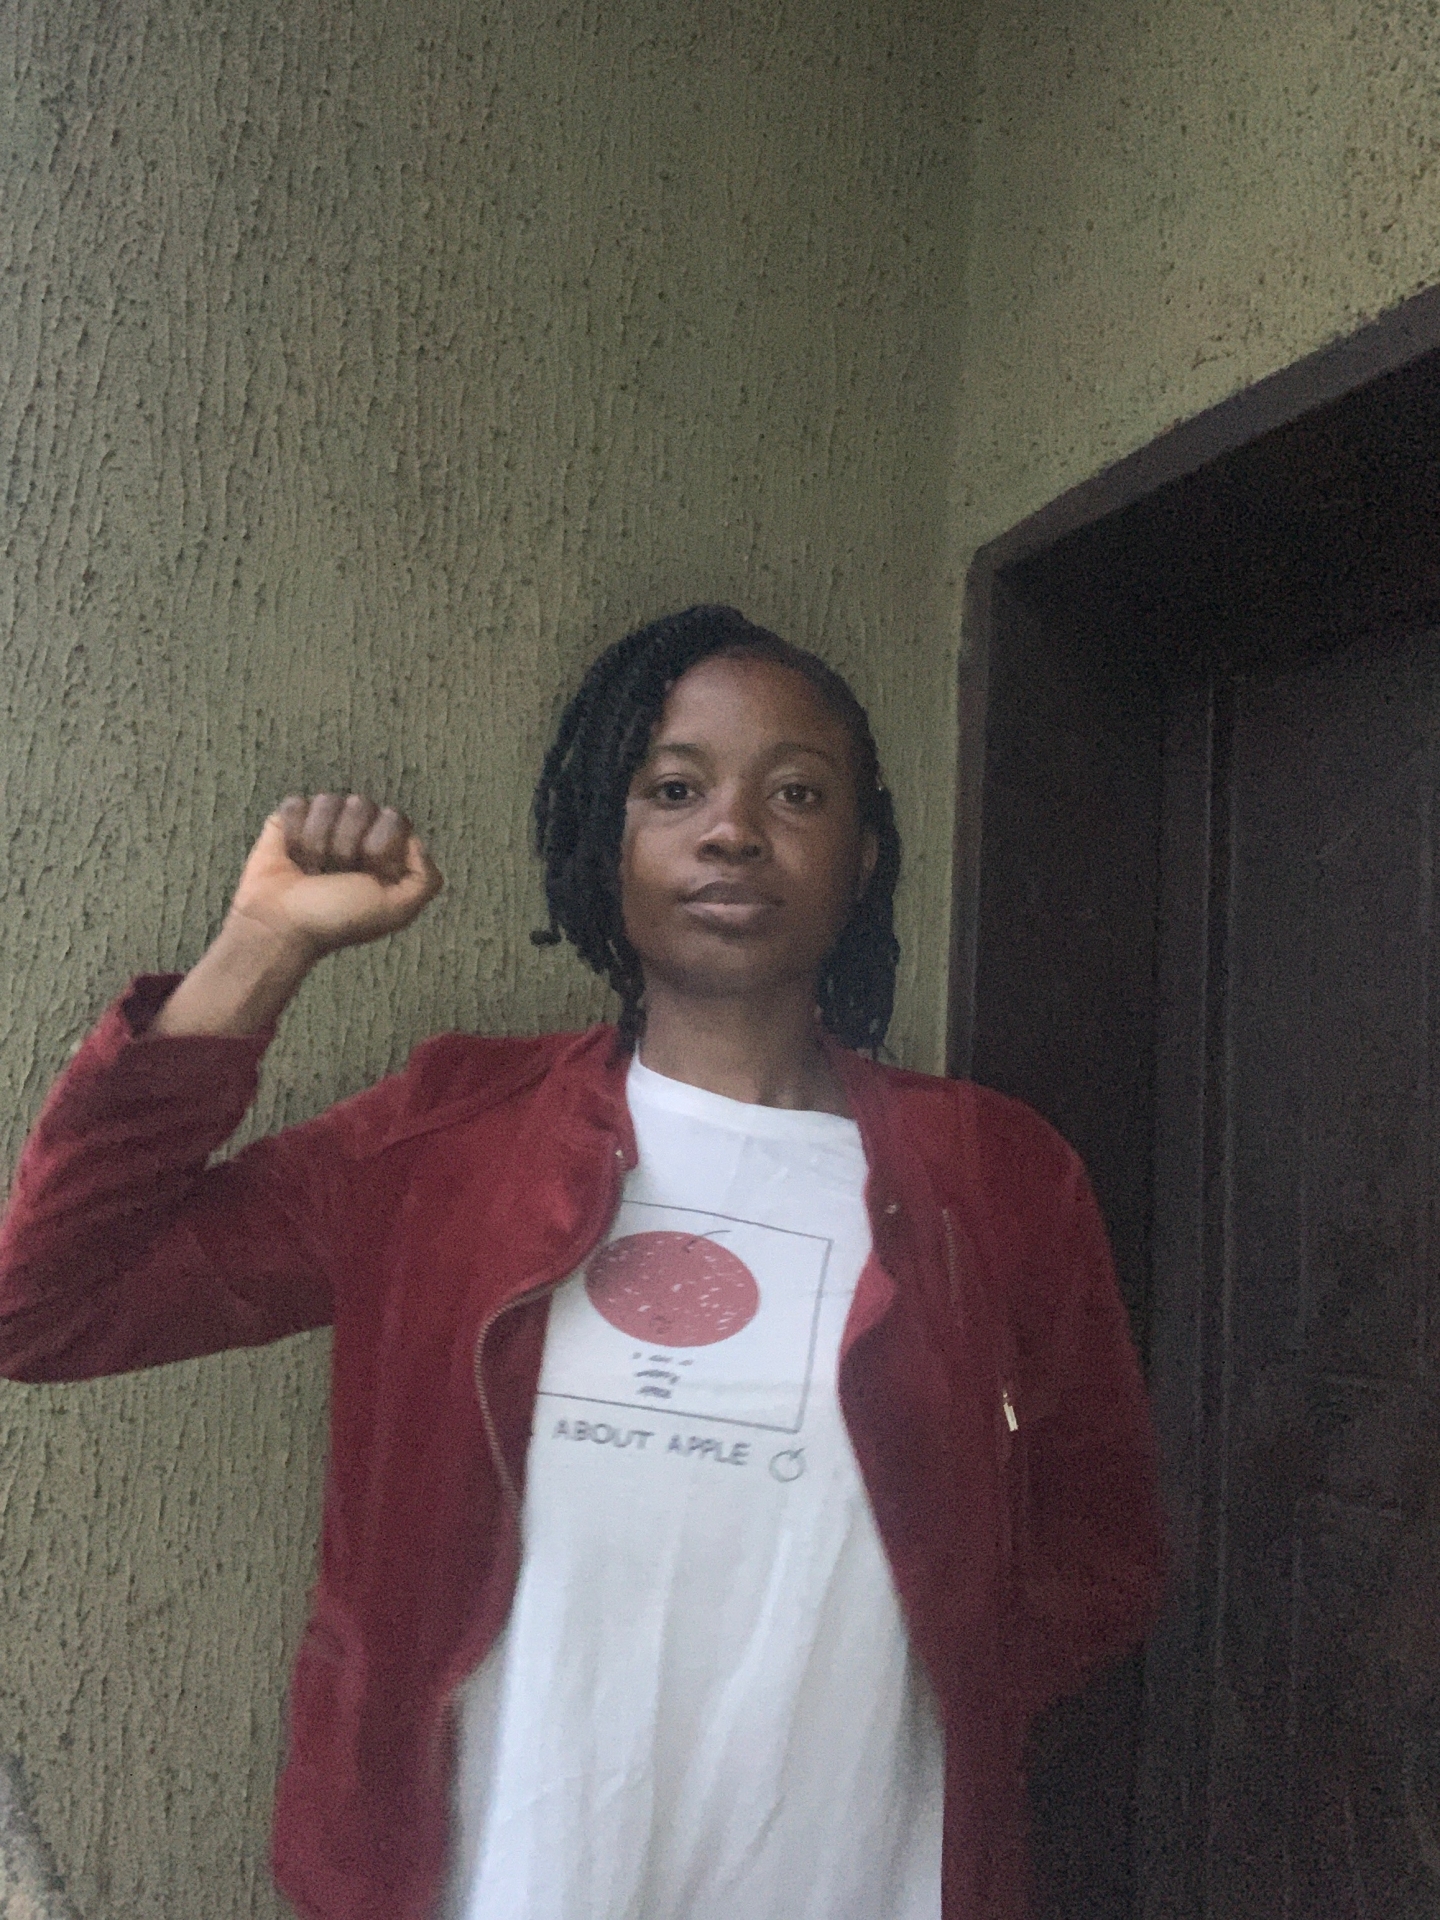
Label: noise